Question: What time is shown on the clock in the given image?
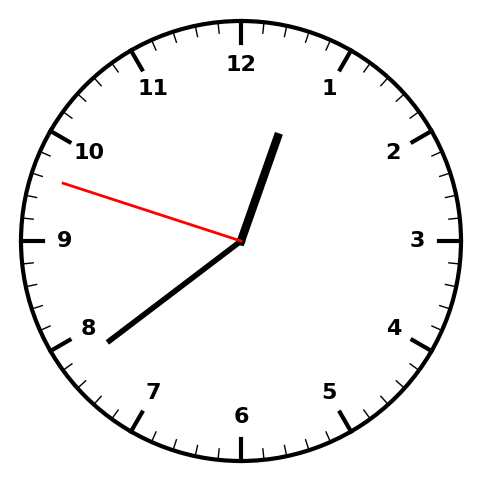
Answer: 12:38:48